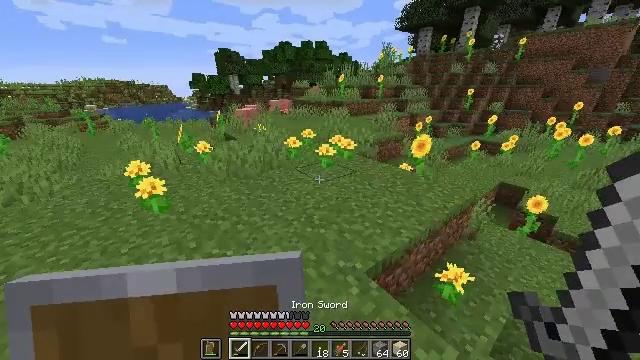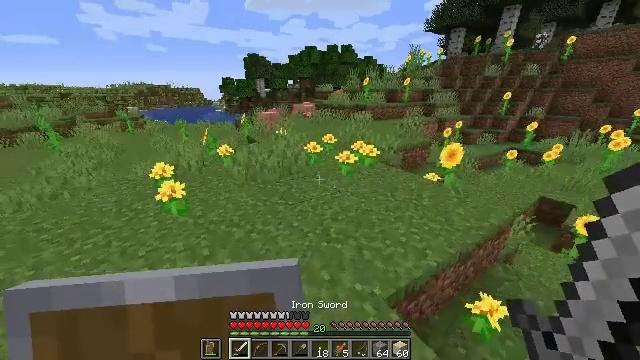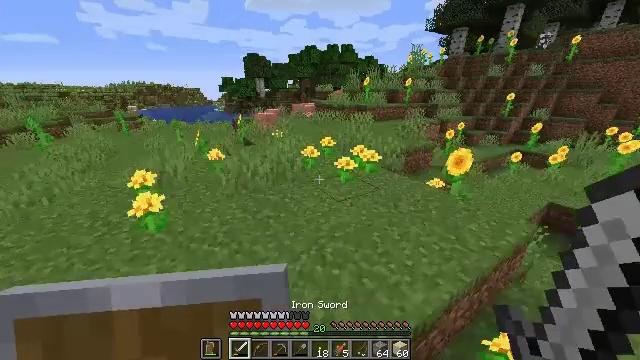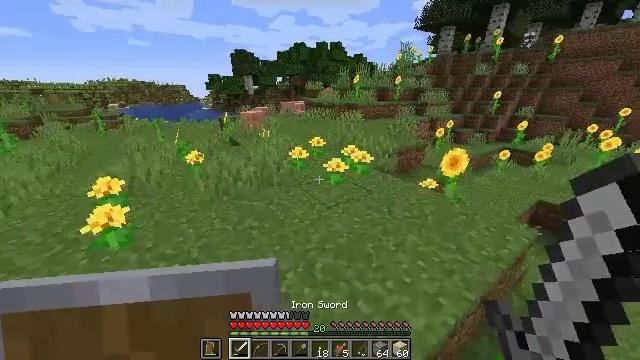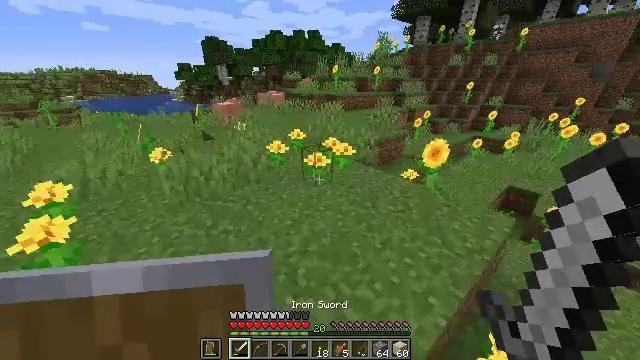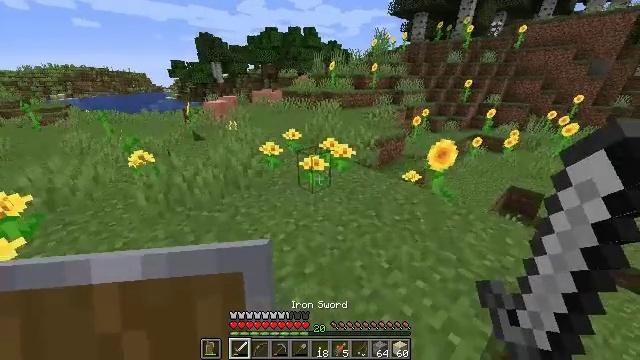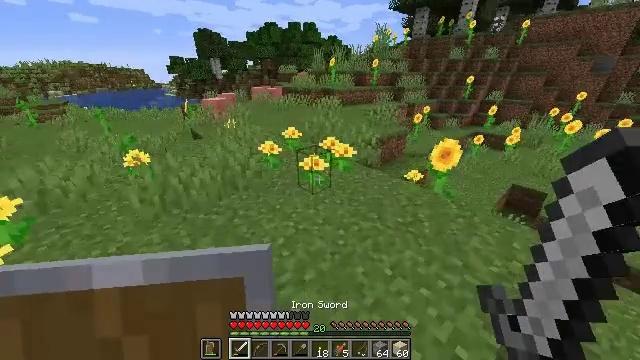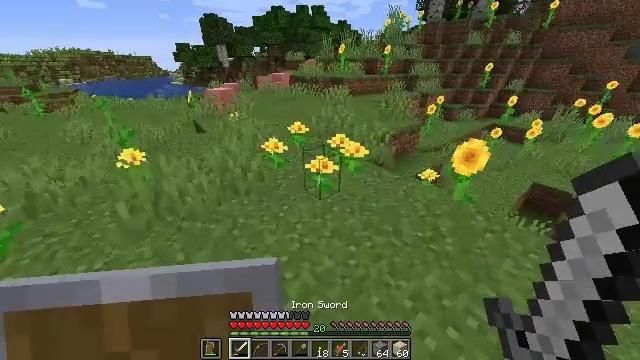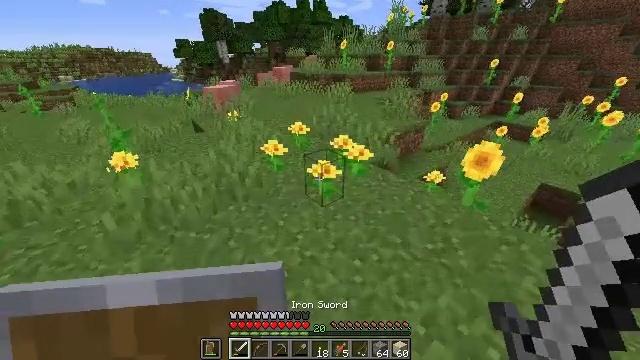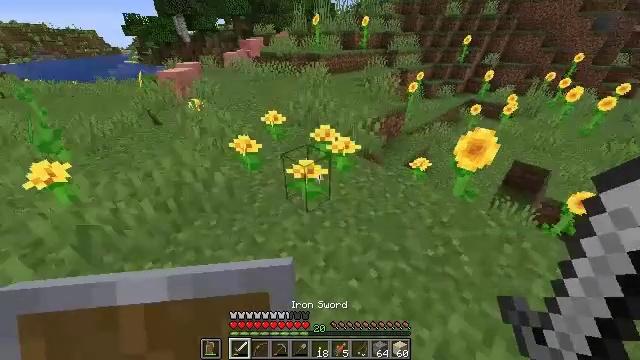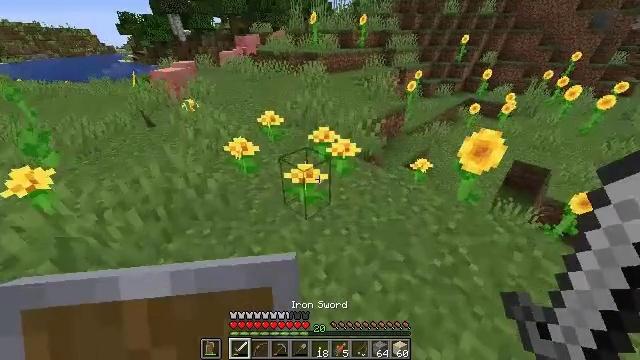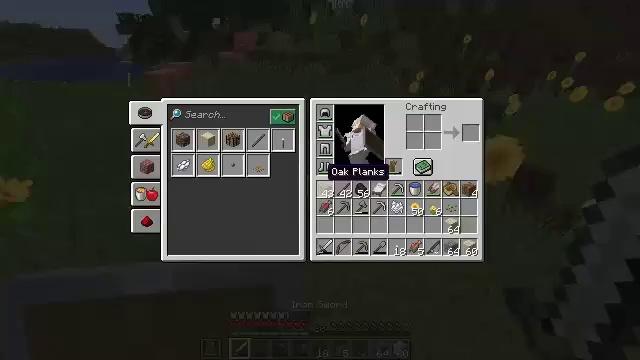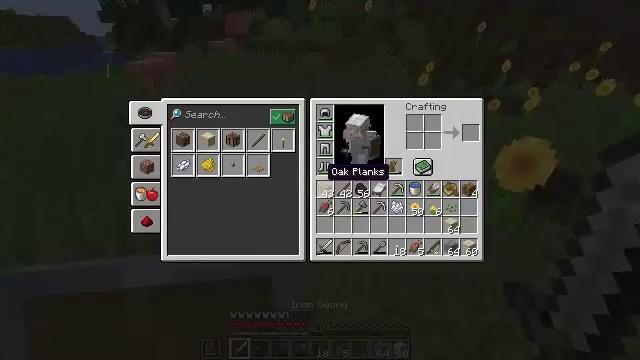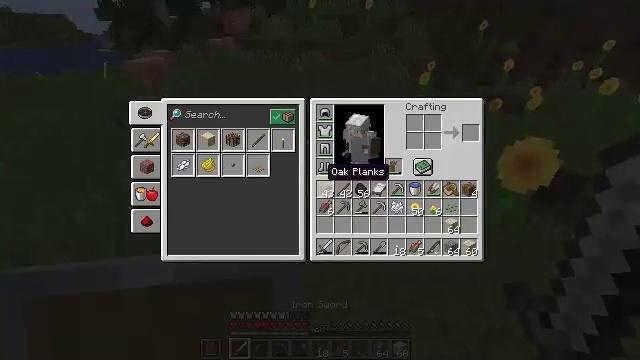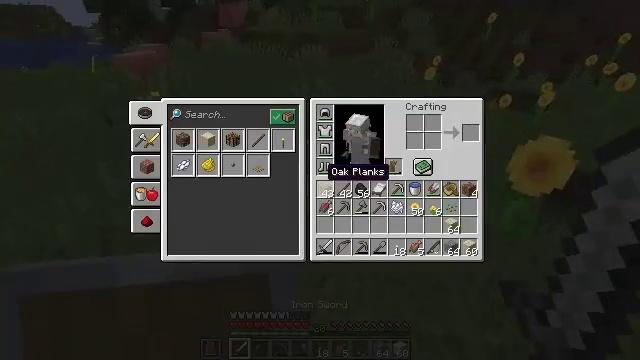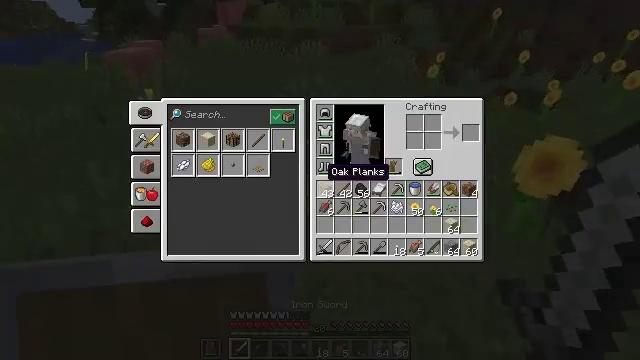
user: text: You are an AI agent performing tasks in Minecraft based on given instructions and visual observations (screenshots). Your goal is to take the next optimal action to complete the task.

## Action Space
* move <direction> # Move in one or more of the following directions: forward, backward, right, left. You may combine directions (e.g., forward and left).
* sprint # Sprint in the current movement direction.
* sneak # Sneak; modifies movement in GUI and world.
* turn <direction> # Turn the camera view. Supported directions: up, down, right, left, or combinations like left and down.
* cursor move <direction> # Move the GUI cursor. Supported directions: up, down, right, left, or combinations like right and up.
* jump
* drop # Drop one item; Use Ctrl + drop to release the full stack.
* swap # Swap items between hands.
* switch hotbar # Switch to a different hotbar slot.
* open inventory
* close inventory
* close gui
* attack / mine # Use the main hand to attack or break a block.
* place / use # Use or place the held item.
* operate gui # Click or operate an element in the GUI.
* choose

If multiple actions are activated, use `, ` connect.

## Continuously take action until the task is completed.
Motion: motion action
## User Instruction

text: Gather dandelions in the field.
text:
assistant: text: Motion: move forward, turn left
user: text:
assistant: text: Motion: move forward
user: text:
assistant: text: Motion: move forward, turn right
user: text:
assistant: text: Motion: move forward, turn right and down
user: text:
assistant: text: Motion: move forward
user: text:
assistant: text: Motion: move forward
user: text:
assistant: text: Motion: move forward, turn left and down
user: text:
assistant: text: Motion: move forward
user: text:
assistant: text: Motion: move forward, turn right and down
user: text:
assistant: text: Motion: move forward
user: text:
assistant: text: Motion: open inventory
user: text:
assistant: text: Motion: open inventory
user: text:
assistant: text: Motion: no_op
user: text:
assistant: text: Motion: no_op
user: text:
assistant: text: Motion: no_op
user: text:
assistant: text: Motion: no_op
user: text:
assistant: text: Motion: no_op
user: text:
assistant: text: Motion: no_op
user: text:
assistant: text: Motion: no_op
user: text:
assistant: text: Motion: no_op
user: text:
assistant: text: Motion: turn down
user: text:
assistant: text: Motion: no_op
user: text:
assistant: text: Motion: attack / mine
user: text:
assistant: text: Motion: turn right, attack / mine
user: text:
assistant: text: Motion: move forward, turn right
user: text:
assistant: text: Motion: move forward, turn right and up
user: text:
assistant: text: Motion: move forward, attack / mine
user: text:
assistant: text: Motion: move forward, turn left, attack / mine
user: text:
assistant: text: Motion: turn left
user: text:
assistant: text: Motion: turn left